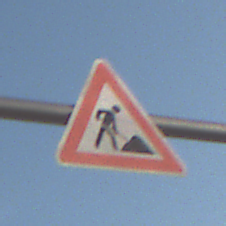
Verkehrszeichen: Arbeitsstelle
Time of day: MorningAfternoon
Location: Outdoor (Nature)
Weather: PartlyCloudy
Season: NotSpecified
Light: Natural